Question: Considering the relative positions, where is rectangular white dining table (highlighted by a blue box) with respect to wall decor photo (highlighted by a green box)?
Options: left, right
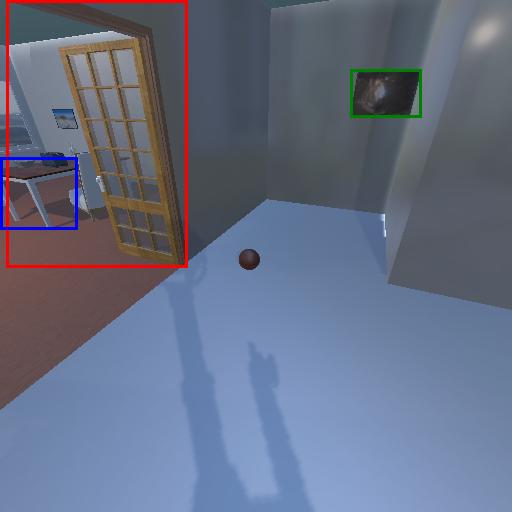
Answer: left